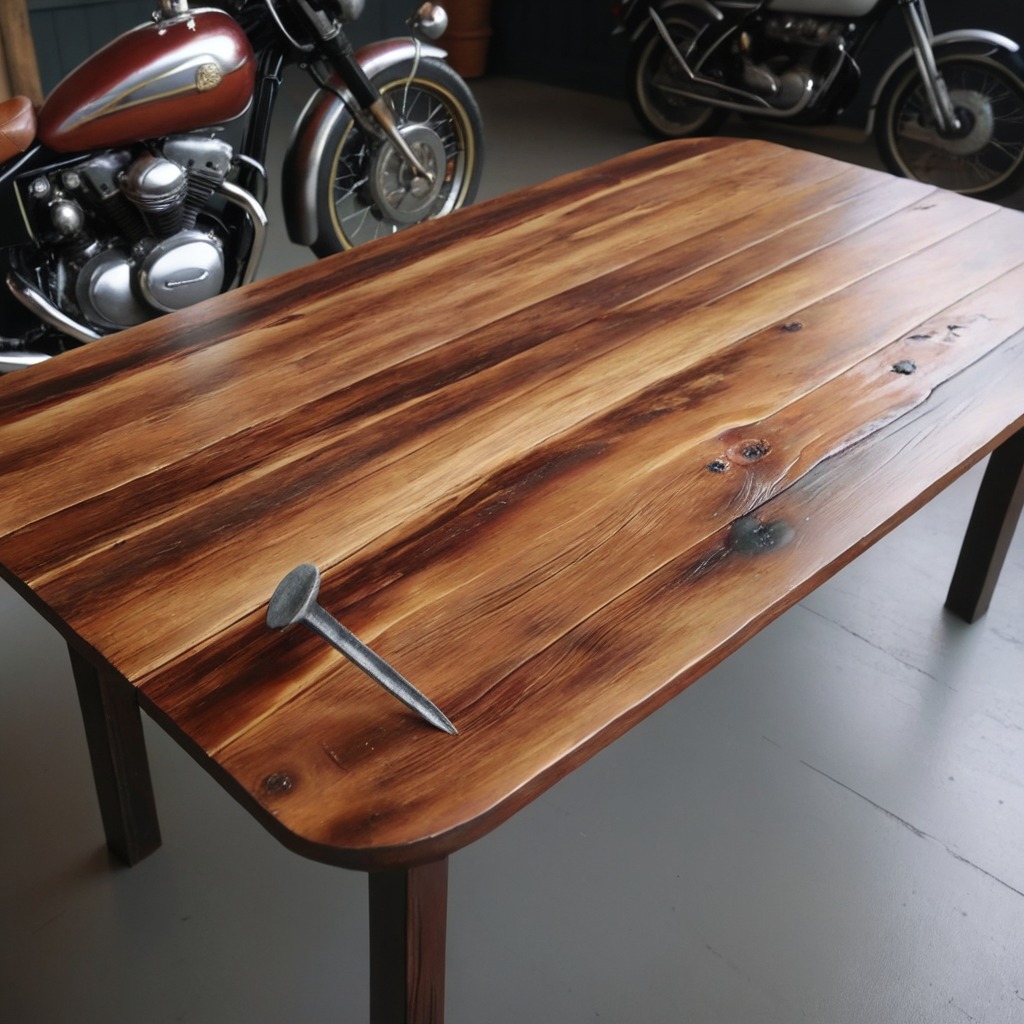
A nail is lying on the oil-spilled wooden table in a vintage motorcycle garage.